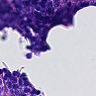
Metastatic tissue present: no